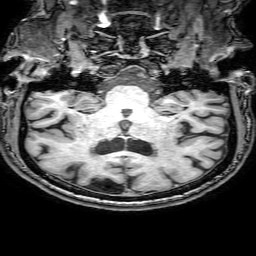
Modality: T1w
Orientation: sagittal
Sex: male
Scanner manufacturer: philips
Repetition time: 0.008174 s
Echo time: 0.00376 s